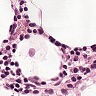
Metastatic tissue present: no